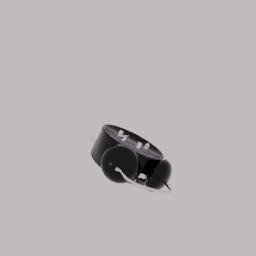
Label: appliances